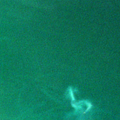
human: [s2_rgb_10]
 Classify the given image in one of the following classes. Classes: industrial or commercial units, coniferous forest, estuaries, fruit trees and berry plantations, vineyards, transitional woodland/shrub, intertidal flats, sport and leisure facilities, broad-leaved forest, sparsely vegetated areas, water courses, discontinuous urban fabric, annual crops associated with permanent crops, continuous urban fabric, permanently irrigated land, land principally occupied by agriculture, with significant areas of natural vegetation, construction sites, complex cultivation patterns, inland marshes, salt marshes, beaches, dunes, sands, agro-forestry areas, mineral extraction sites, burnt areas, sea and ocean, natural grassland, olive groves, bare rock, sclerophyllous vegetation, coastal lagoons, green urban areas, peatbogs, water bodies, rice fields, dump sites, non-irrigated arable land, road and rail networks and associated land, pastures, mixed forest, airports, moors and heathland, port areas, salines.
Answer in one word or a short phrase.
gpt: sea and ocean